Question: How to produce this output in MySQL?
Sort the albums first based on the album format in descending order followed by the tracks in ascending order.

I can come out the output with this command:
'''
SELECT album_singer, album_name, album_format_name, album_tracks
FROM album, album_format
WHERE album.Album_Type_ID = album_format.Album_Format_ID
ORDER BY album_format_name DESC, album_tracks ASC
'''
Output that I can produce:
'''
Vinyl
Vinyl
Digital
Compact Disc
Compact Disc
Compact Disc
Compact Disc
Compact Disc
Cassette
Cassette
'''
Output that I need:
'''
Vinyl
Vinyl
Digital
Cassette
Cassette
Compact Disc
Compact Disc
Compact Disc
Compact Disc
Compact Disc
'''
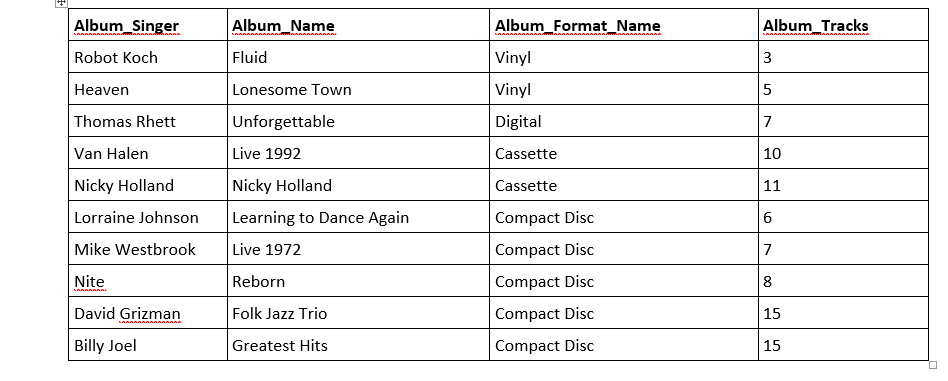
Answer: MySQL's <URL> is very useful for custom ordering like your expected output requires.
Additionally, as Dale K mentioned in the comments, implicit joins (having more than one item in the 'from' clause) is an outdated practice, and you should probably use an explicit 'join' clause:
'''
SELECT album_singer, album_name, album_format_name, album_tracks
FROM album
JOIN album_format ON album.Album_Type_ID = album_format.Album_Format_ID
ORDER BY FIELD(album_format_name, 'Vinyl', 'Digital', 'Cassette', 'Compact Disc'),
album_tracks ASC
'''